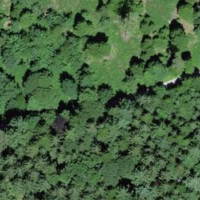
EUNIS habitat code: 43
Species observed at this site:
Platanthera bifolia
Petasites albus